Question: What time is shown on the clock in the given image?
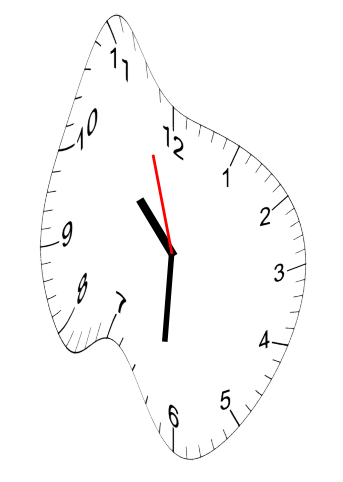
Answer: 10:30:57